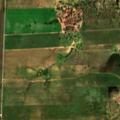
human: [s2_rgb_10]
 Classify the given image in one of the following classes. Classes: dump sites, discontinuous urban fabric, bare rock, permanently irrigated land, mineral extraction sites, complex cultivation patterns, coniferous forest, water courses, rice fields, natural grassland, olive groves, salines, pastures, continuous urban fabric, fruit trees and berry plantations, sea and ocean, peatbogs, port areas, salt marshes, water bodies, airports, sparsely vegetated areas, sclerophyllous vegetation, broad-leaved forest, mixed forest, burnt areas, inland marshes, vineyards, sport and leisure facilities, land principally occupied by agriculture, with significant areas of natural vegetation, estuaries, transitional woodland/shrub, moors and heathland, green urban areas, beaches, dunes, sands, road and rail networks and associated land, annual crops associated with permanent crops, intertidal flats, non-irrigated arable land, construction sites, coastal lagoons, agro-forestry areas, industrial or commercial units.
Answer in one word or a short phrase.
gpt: non-irrigated arable land, agro-forestry areas